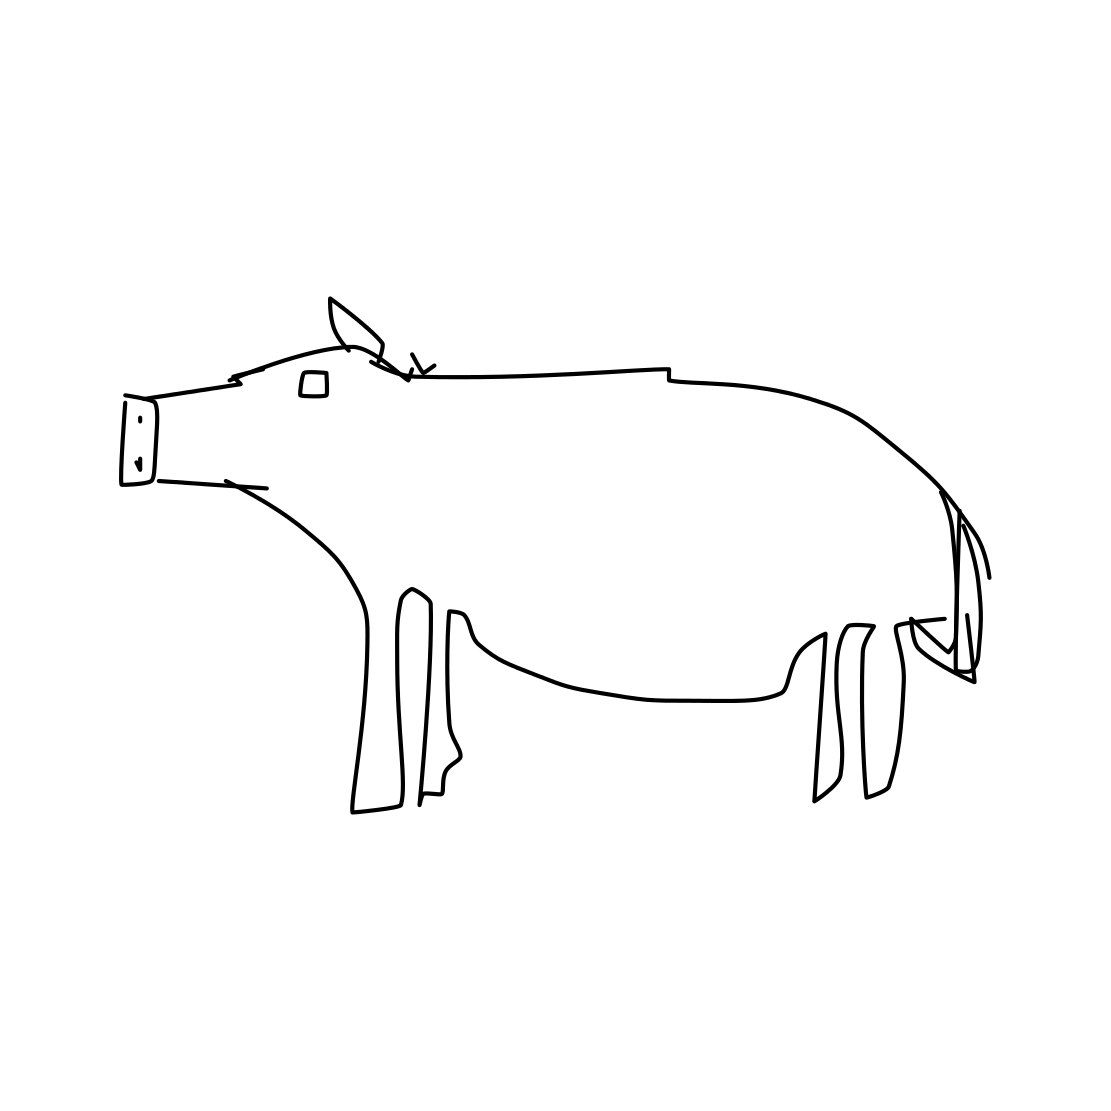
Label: pig